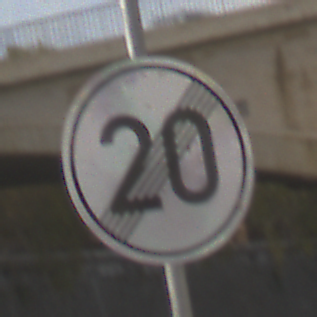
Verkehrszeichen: EndeGeschwindigkeit20
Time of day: MorningAfternoon
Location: Outdoor (Suburban)
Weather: PartlyCloudy
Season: NotSpecified
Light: Natural